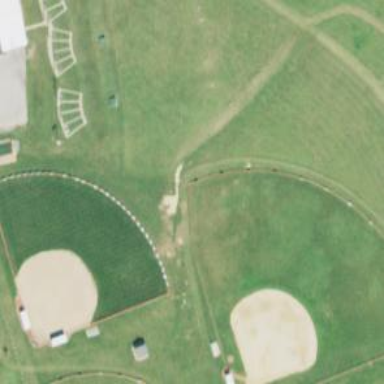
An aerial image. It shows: Baseball pitch for leisure land activities.